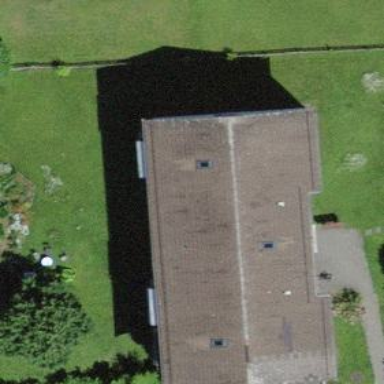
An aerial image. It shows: Gabled-roof building with apartments. The roof is covered with roof tiles.